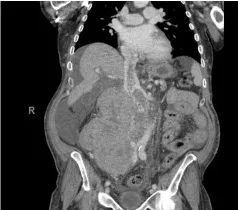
(C) CT scan coronal view following chemoradiotherapy.
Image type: radiology (ct)